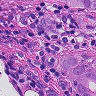
Metastatic tissue present: yes